Field crop: maize
Growth stage: 2
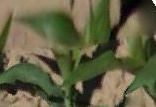
Species: maize